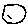
Label: smiley face